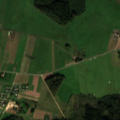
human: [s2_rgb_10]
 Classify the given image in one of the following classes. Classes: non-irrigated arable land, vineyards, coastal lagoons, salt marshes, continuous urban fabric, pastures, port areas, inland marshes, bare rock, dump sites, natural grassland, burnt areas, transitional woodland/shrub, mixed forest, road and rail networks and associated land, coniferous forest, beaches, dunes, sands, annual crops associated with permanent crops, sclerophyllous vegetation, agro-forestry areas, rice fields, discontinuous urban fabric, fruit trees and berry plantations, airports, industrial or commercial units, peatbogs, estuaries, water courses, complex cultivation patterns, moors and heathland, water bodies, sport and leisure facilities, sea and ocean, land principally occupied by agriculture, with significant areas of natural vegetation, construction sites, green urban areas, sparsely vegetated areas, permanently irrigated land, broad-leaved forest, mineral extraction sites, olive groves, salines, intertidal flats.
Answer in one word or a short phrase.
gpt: discontinuous urban fabric, pastures, complex cultivation patterns, land principally occupied by agriculture, with significant areas of natural vegetation, coniferous forest, mixed forest